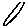
Label: bird